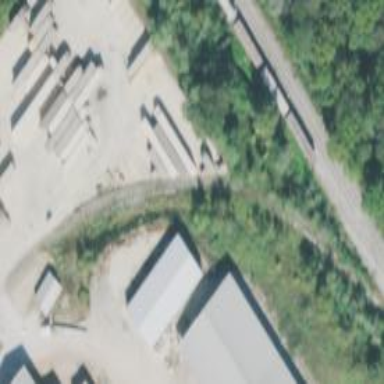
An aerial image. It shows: Rail spur service.